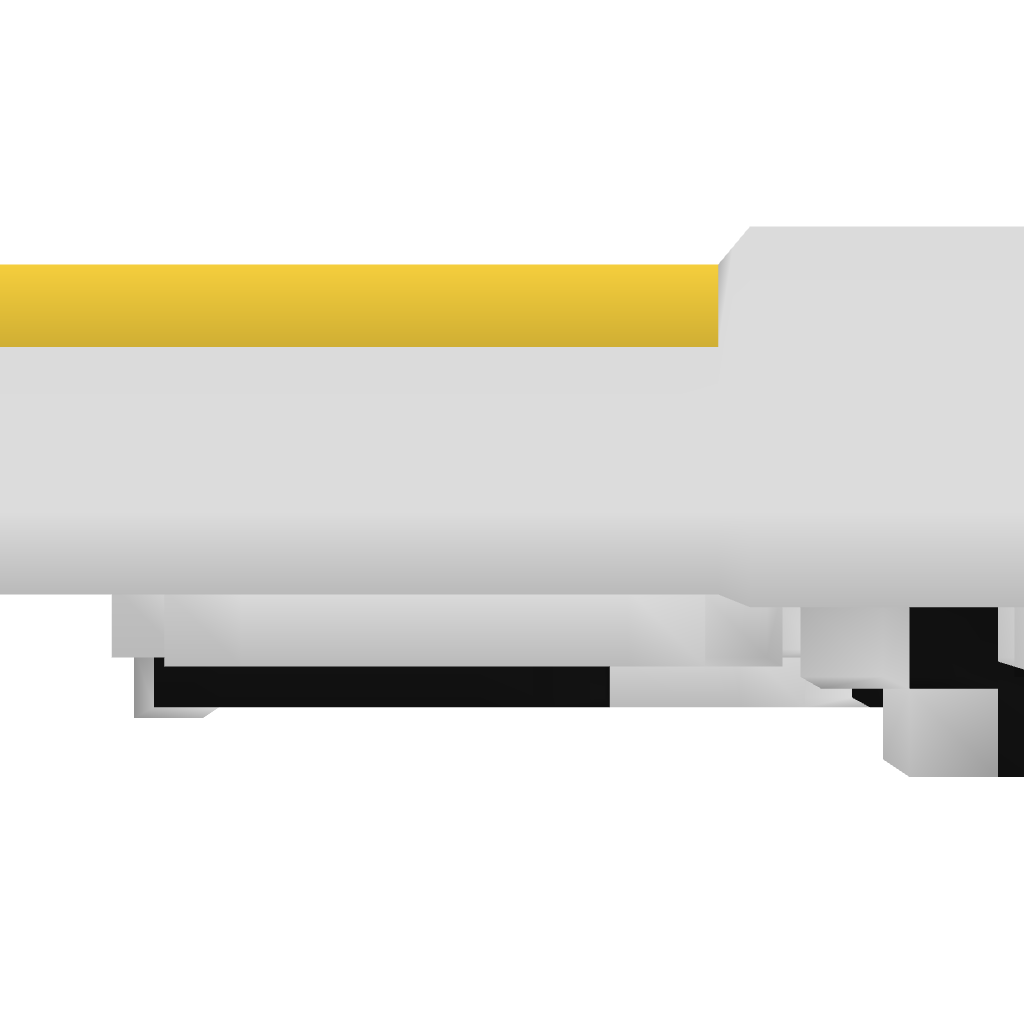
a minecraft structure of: Mini Bank/Insta-Chest